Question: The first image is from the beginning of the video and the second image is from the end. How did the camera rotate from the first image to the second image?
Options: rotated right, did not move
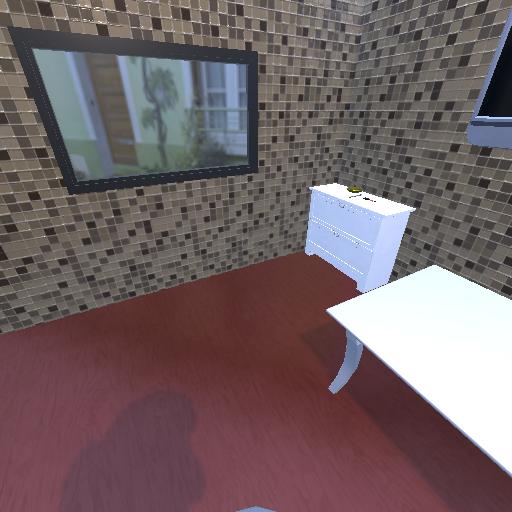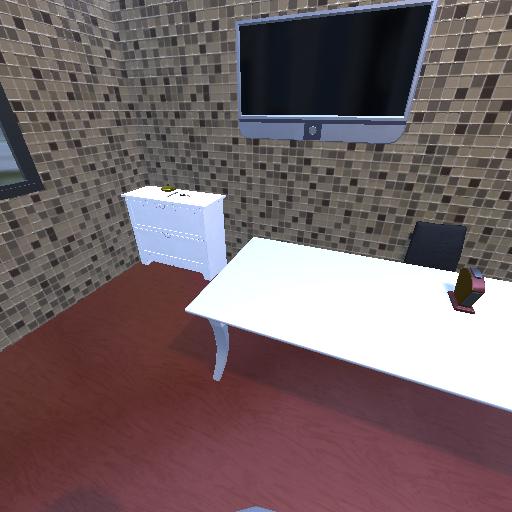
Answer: rotated right